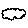
Label: cloud